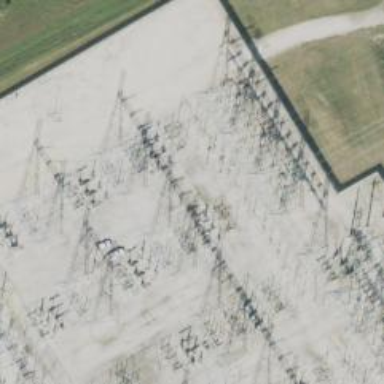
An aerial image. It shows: Switch used for power control.